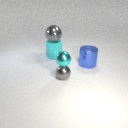
large cyan rubber cylinder below large gray metal sphere